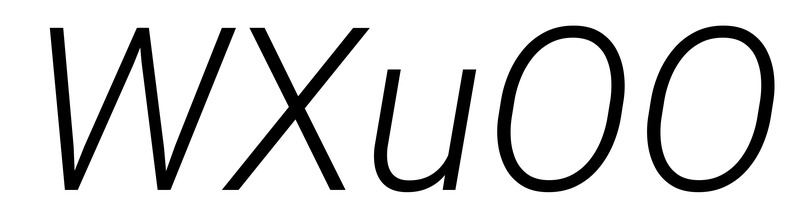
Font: Roboto-Italic_Light_Italic